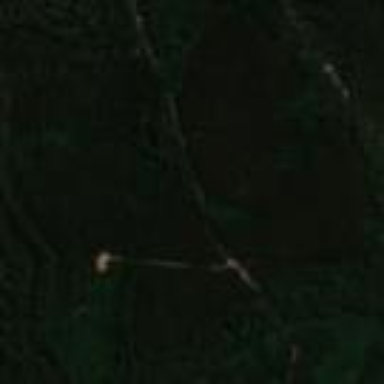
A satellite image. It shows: Forestry area.